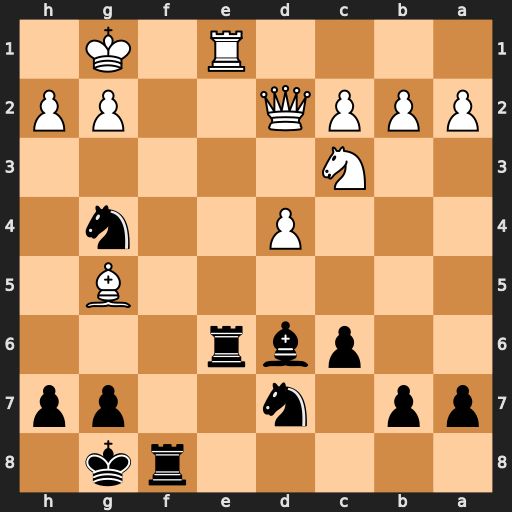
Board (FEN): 5rk1/pp1n2pp/2pbr3/6B1/3P2n1/2N5/PPPQ2PP/4R1K1
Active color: b
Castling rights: -
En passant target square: -
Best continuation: Bxh2+ Kh1 Bg3